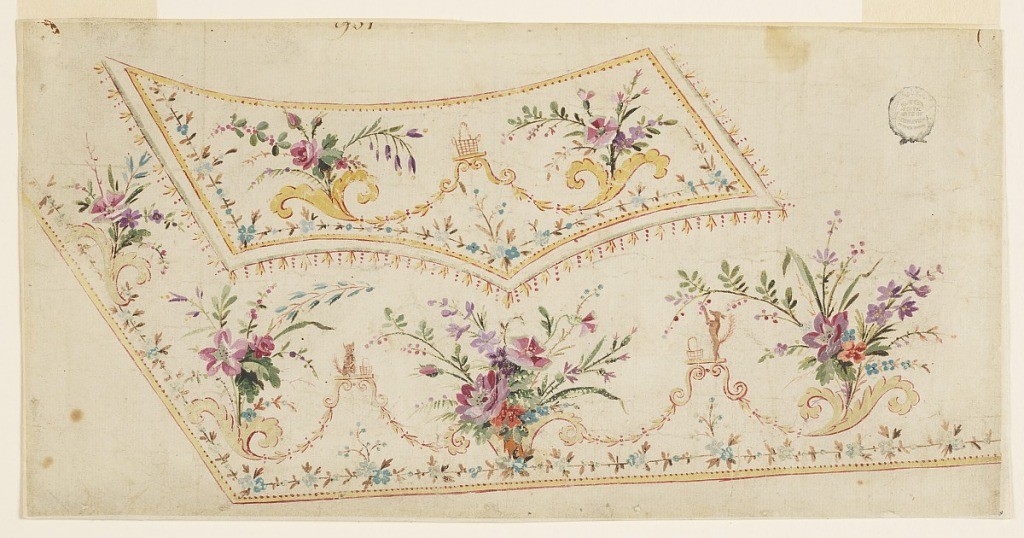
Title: Design for the Embroidery of a Man's Waistcoat, Probably no. 951, of the "Fabrique de St. Ruf"
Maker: Fabrique de Saint Ruf, Lyon, France
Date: ca. 1785
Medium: Brush and gouache on paper
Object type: Drawing
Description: Left bottom corner; slightly rising bottom edge. A fox seated by a basket and a harvesting fox are shown upon baskets, which are supported by S-shapes from which festoons are suspended around leaf scrolls, from which bunches of flowers rise. A basket stands upon a similar bracket, on the pocket. Top edge: bottom parts of figures.